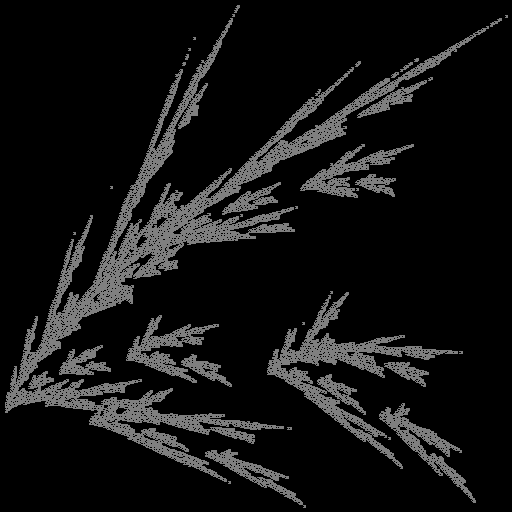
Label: filmyfern